Aerial crown-view tile of a tropical tree (Barro Colorado Island, Panama), acquired 20250317:
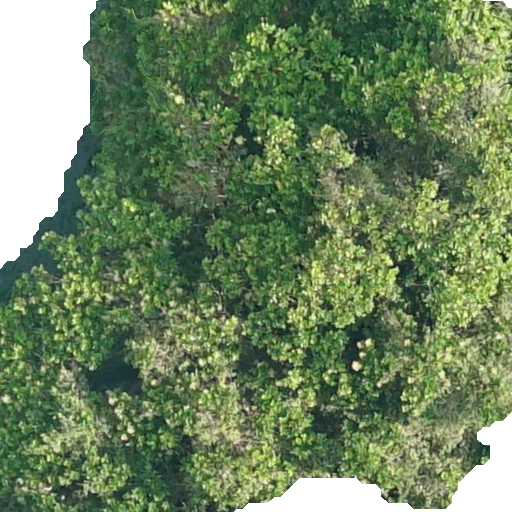
Species: Anacardium excelsum
GBIF accepted scientific name: Anacardium excelsum
Crown area: 415.62 m²